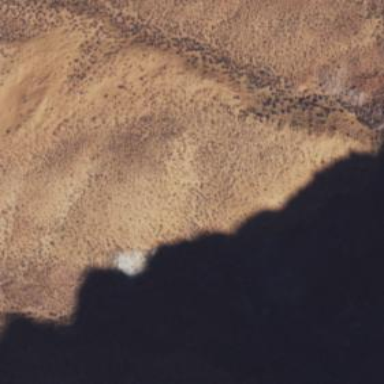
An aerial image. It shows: Landscape dominated by bare rock.